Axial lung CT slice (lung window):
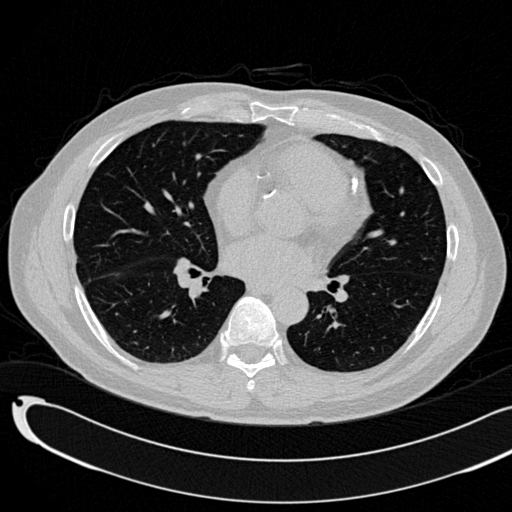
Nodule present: no